Field crop: tomato
Growth stage: 1
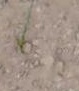
Species: cyperus